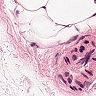
Metastatic tissue present: no